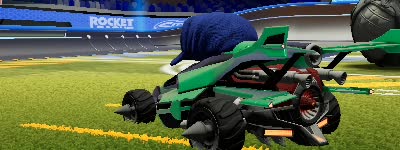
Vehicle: aftershock